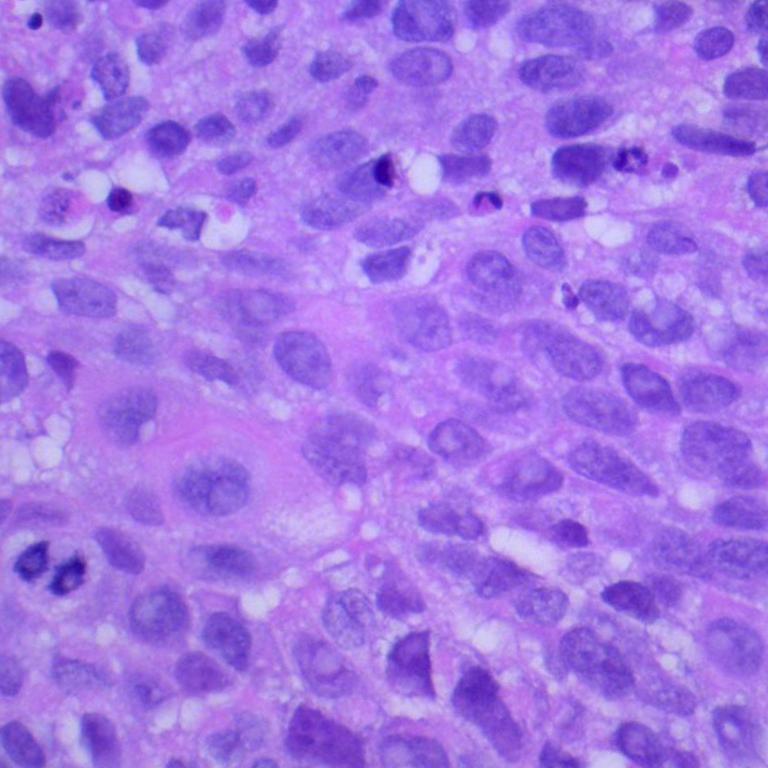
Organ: lung
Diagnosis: squamous carcinomas